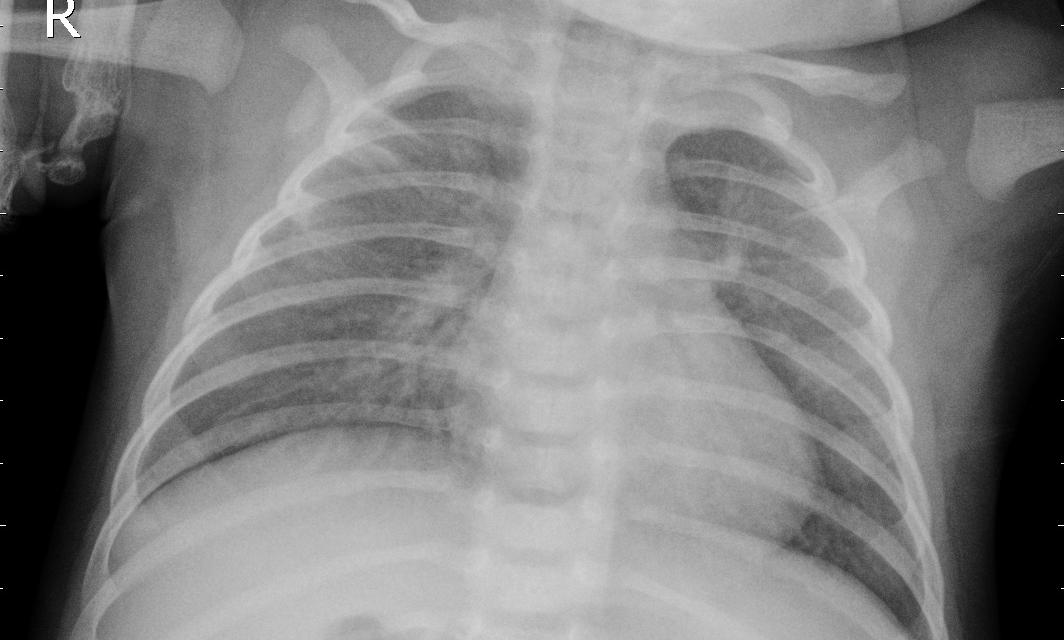
Diagnosis: PNEUMONIA